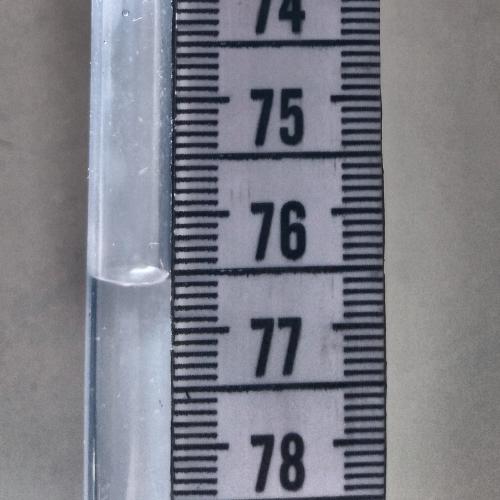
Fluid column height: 76.5 cm